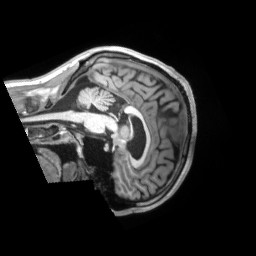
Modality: T1w
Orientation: sagittal
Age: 34
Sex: male
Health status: ill
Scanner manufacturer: siemens
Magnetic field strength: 3 T
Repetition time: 2.2 s
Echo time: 0.00157 s